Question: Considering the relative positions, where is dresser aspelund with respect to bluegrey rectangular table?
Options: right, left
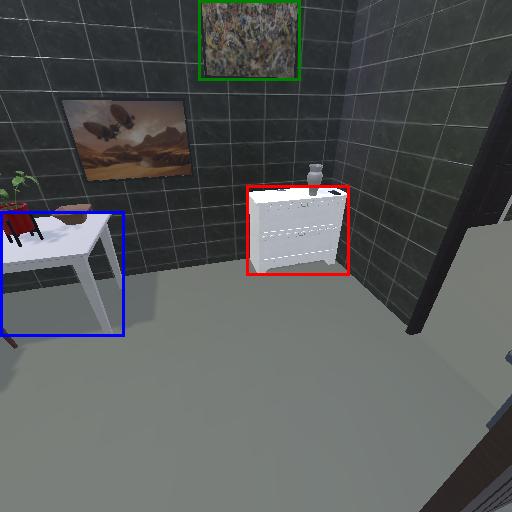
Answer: right